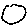
Label: circle